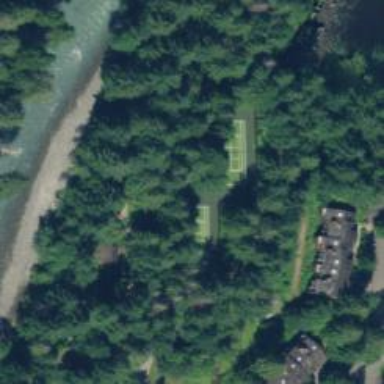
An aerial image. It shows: Tennis court.